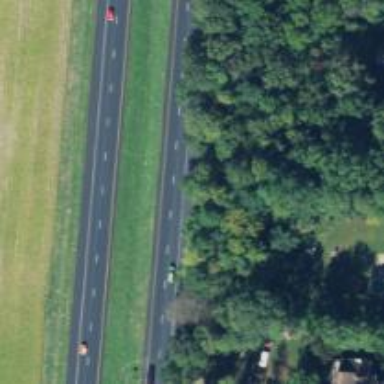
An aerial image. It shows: Trunk highway.